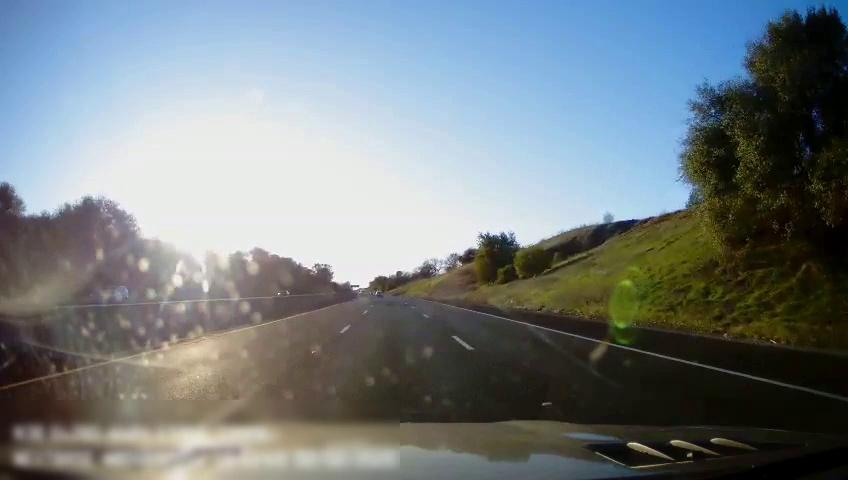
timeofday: Day
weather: Cloudy
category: Drivable Space
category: Vehicles | Car
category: Vehicles | Car
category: Vehicles | SUV
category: Vehicles | Car
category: Lanes | Alternate Lane
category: Lanes | Current Lane
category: Lanes | Current Lane
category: Lanes | Alternate Lane